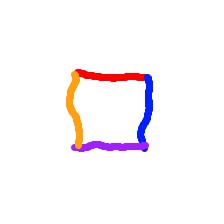
Shape: square